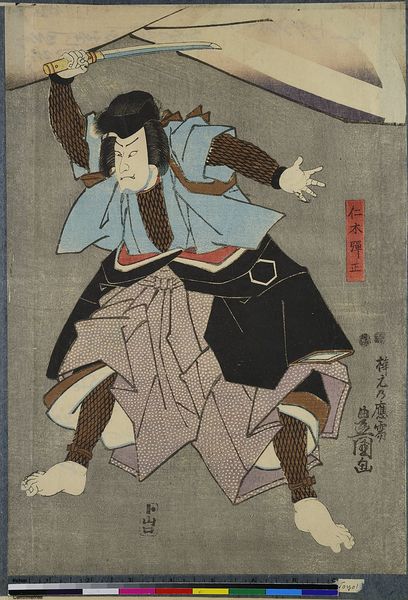
Titel: Der Schauspieler Arashi Kichisaburo als Nikki Danjo in dem Stück Meiboku Sendai Hagi
Künstler: Utagawa Kunisada
Standort: Hamburg
Institution: Museum für Kunst und Gewerbe Hamburg
Schlagwörter: theater, holzschnitt, druckgraphik, druckgrafik, zeit, schauspieler, farbholzschnitt, schauspielerin, kabuki, edo, reproduktionen, druckerzeugnisse, theateraufführung, ukiyo